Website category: auto
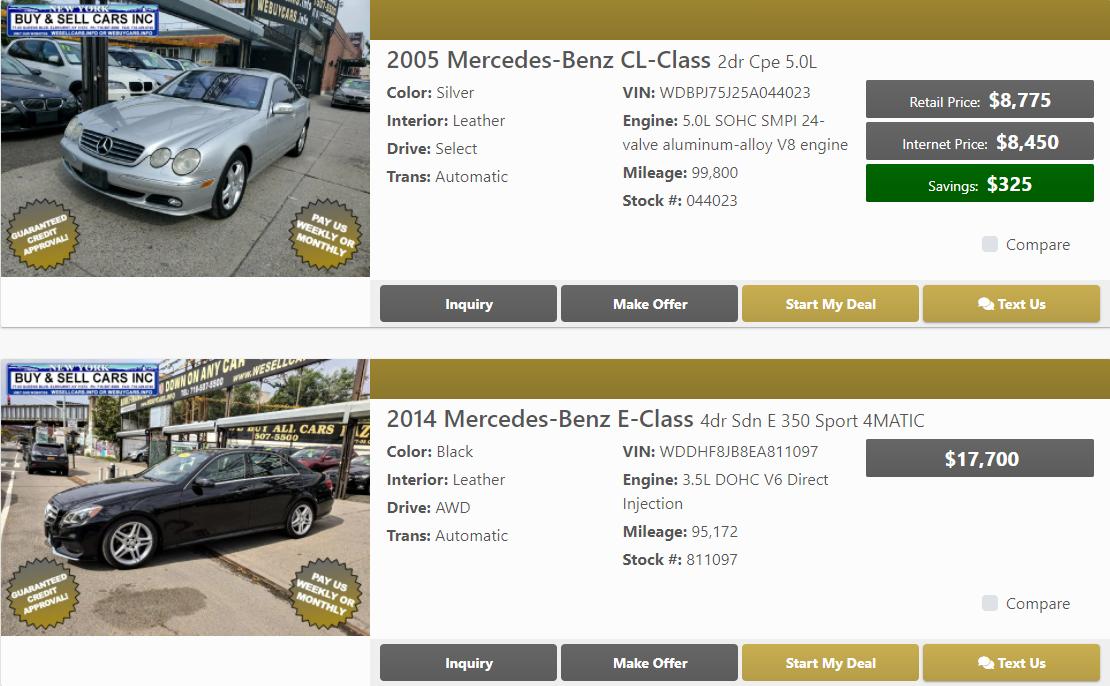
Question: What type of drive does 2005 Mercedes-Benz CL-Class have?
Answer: Select

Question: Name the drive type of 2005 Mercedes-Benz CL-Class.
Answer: Select

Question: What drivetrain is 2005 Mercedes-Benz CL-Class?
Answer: Select

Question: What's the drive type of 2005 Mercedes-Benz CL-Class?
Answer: Select

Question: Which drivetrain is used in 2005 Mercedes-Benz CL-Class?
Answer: Select

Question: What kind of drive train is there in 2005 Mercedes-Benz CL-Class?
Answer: Select

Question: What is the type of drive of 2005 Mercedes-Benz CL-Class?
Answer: Select

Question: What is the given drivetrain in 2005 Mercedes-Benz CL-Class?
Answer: Select

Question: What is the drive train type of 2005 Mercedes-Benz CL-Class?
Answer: Select

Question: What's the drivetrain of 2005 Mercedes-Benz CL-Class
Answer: Select

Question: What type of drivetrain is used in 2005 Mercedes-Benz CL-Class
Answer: Select

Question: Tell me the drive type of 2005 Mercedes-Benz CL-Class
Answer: Select

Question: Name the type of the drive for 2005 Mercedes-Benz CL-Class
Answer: Select

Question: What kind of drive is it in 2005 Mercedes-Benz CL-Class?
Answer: Select

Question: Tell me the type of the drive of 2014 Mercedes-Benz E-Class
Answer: AWD

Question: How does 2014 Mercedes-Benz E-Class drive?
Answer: AWD

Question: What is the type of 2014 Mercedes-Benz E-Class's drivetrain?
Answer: AWD

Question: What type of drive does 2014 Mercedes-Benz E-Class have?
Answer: AWD

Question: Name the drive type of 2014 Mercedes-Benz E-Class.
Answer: AWD

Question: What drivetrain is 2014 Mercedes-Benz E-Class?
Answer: AWD

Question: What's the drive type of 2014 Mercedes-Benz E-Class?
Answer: AWD

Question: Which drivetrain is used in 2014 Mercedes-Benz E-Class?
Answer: AWD

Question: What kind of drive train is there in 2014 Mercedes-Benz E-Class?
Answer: AWD

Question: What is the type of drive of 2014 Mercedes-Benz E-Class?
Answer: AWD

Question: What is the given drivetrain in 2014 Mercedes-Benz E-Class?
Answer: AWD

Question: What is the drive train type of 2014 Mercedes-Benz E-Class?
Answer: AWD

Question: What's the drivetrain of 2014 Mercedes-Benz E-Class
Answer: AWD

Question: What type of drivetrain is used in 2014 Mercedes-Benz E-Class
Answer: AWD

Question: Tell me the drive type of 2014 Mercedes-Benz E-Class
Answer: AWD

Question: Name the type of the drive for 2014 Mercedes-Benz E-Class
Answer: AWD

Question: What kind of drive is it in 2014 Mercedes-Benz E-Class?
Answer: AWD

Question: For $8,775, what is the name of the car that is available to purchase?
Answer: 2005 Mercedes-Benz CL-Class

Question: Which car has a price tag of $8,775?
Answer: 2005 Mercedes-Benz CL-Class

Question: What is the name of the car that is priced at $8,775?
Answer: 2005 Mercedes-Benz CL-Class

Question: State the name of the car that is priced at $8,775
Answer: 2005 Mercedes-Benz CL-Class

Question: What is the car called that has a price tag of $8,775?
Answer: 2005 Mercedes-Benz CL-Class

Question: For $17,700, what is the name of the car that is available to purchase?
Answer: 2014 Mercedes-Benz E-Class

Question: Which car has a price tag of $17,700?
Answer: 2014 Mercedes-Benz E-Class

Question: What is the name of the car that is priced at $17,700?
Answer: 2014 Mercedes-Benz E-Class

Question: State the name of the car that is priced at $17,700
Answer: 2014 Mercedes-Benz E-Class

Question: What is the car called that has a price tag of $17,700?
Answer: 2014 Mercedes-Benz E-Class

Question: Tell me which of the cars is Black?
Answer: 2014 Mercedes-Benz E-Class

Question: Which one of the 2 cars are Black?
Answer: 2014 Mercedes-Benz E-Class

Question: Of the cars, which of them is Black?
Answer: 2014 Mercedes-Benz E-Class

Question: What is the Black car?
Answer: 2014 Mercedes-Benz E-Class

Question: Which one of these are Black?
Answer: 2014 Mercedes-Benz E-Class

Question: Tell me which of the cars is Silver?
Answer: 2005 Mercedes-Benz CL-Class

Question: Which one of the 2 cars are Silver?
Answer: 2005 Mercedes-Benz CL-Class

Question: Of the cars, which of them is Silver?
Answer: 2005 Mercedes-Benz CL-Class

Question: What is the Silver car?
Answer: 2005 Mercedes-Benz CL-Class

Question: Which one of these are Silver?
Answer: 2005 Mercedes-Benz CL-Class

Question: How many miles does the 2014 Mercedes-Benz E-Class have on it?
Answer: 95,172

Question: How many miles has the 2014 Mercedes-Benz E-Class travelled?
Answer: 95,172

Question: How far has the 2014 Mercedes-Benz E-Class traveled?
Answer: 95,172

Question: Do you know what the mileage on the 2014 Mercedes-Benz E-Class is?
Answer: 95,172

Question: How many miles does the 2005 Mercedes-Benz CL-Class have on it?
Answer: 99,800

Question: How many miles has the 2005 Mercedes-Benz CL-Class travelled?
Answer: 99,800

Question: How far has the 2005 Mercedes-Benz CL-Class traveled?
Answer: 99,800

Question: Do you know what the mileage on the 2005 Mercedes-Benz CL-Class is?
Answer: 99,800